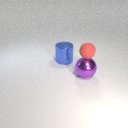
small red rubber sphere above large purple metal sphere